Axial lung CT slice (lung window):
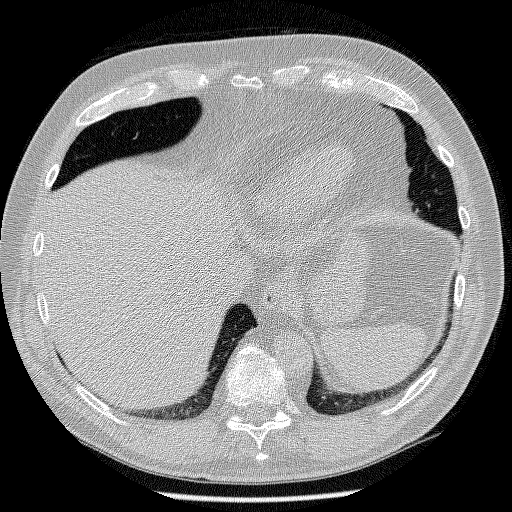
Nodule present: no